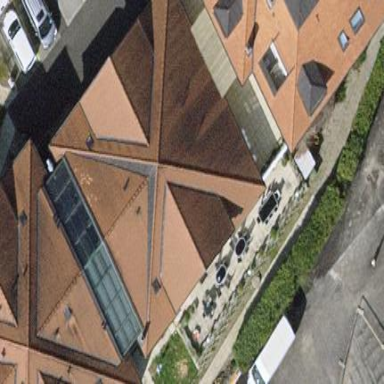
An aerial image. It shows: Nursing home building.